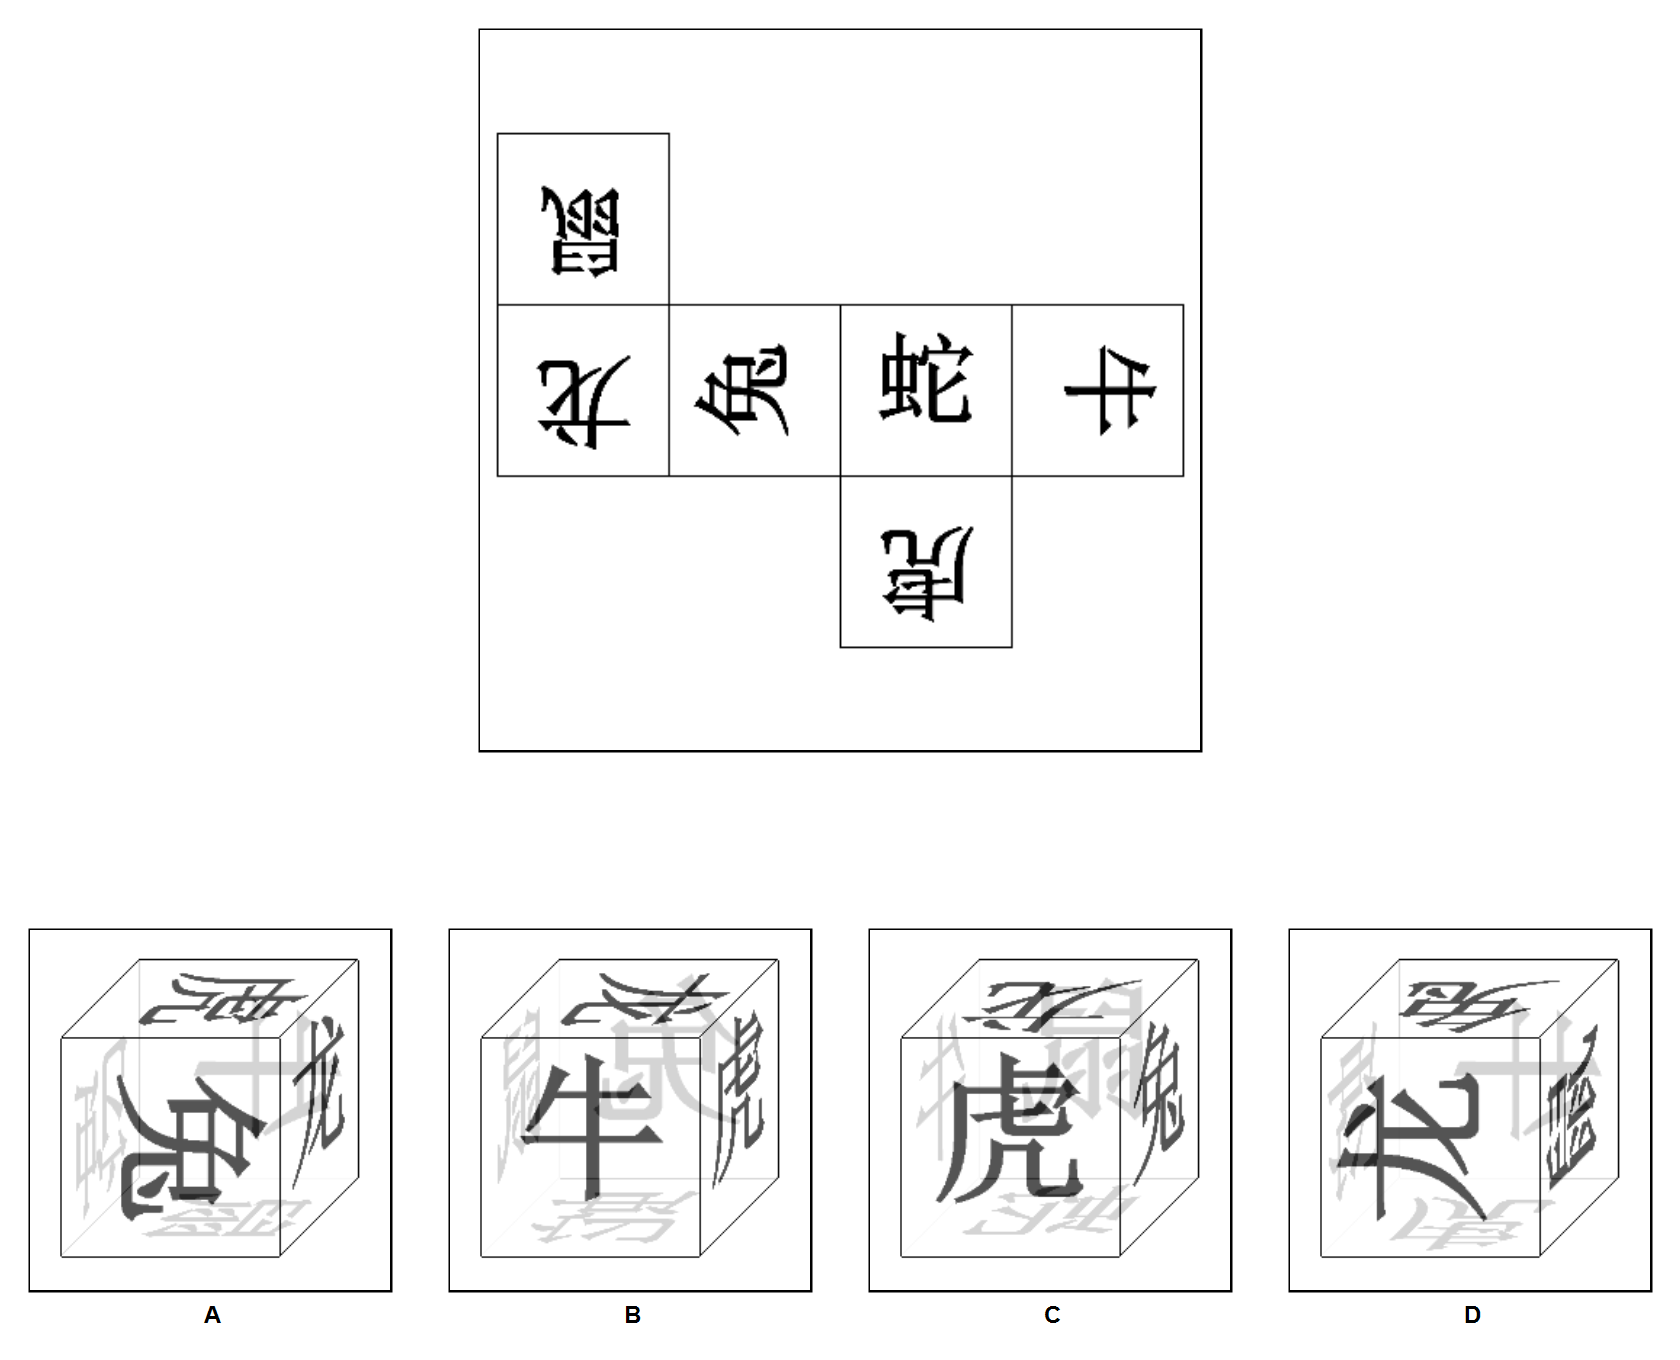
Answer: D